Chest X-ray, AP view. Patient: 60 years old, sex M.
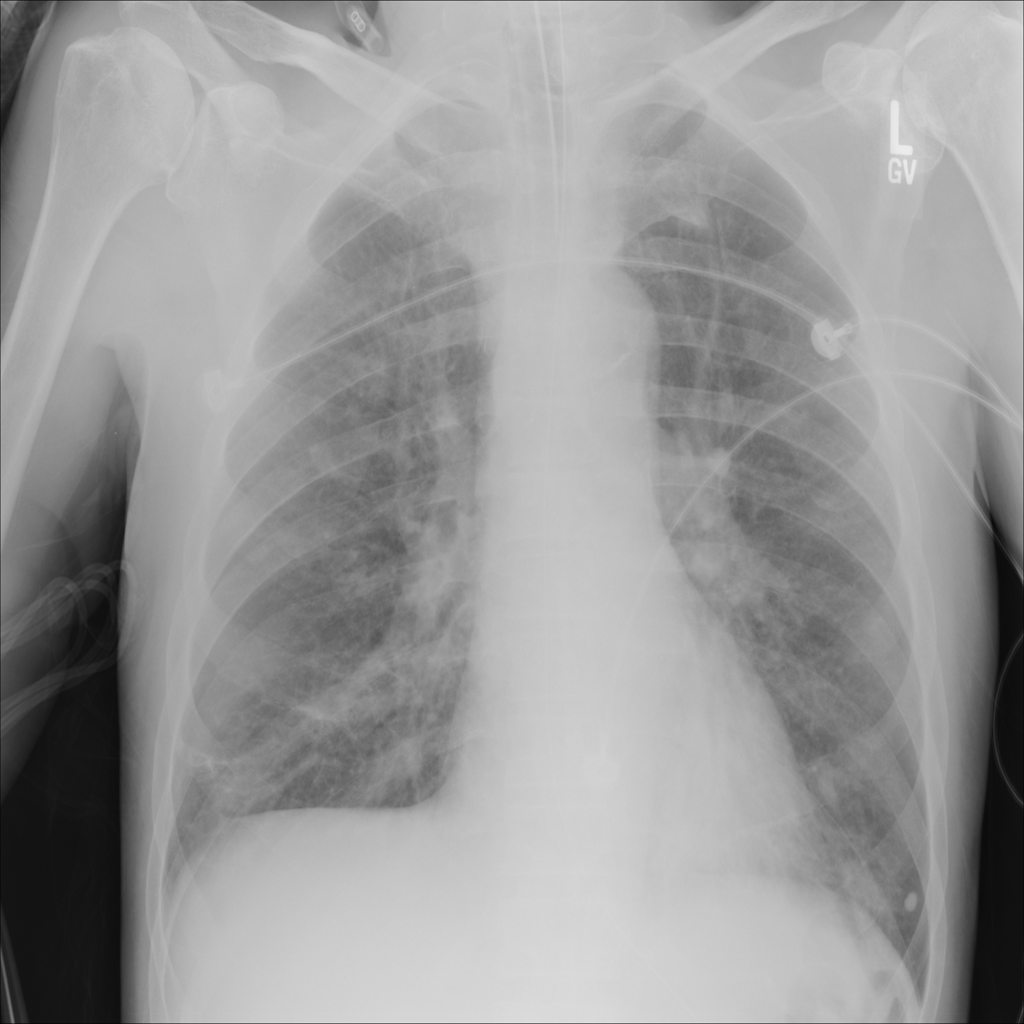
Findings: Nodule